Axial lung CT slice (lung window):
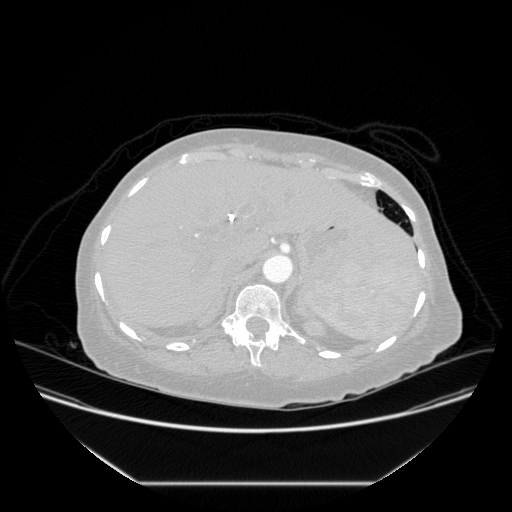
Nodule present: no